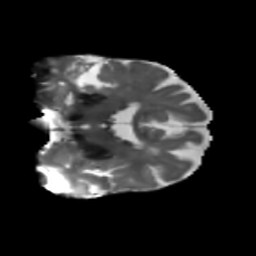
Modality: T2w
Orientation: coronal
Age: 73
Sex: female
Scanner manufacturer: siemens
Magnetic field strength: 3 T
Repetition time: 5.25 s
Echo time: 0.08 s